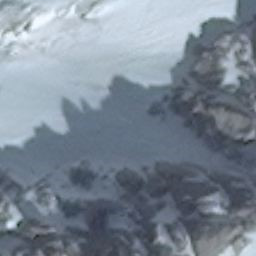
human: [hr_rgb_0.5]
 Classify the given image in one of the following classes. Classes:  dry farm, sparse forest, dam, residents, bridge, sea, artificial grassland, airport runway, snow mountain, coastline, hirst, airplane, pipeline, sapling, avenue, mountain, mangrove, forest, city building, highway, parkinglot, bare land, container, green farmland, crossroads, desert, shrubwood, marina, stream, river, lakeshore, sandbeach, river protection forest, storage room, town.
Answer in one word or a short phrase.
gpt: snow mountain